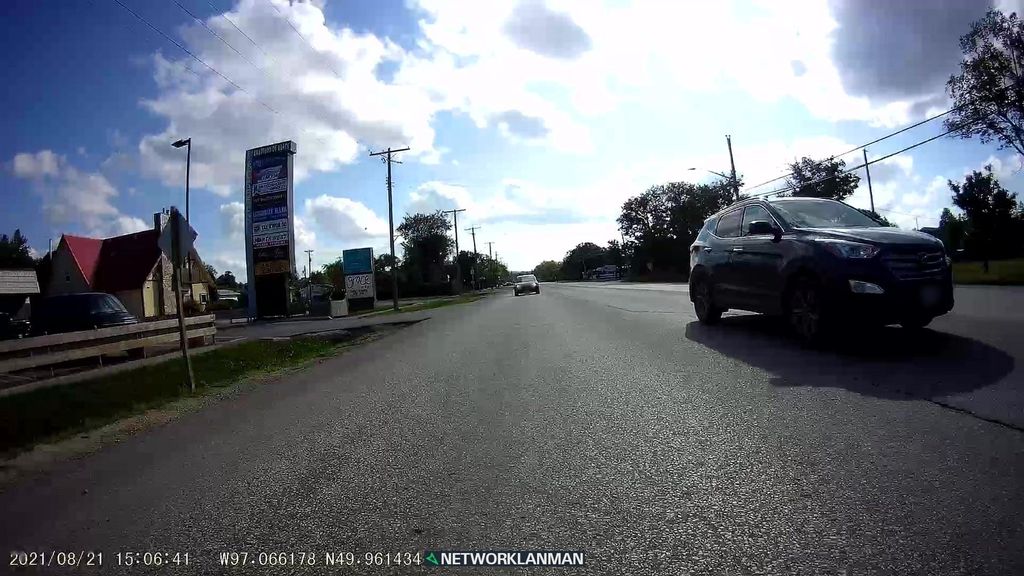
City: winnipeg